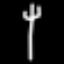
Label: fork